Question: What is best practice to include another info in form from another entity?
I have , , and Entity.
- 'id''code''name'- 'id''name'- 'id''group_id''student_id'- 'id''students_group_id''date''status'
can have many which saved in . Why I make ? Because actually 1 can have some like etc. And save student information by which same student can have different 'students_group_id'.

Now, the problem is :
All Entity relationship is declared as object, so actually we can access em freely from any entity. But I don't know how to do that in form. Here my form :
'''
<?php
/* Collection Form */
$tanggal = new \DateTime($request->request->get('sifo_adminbundle_studentsgrouping')['tanggal']);
$attendances = new StudentsGrouping();
foreach ($entities as $temp) {
$entity = new Attendance();
$entity = $em->getRepository('SifoAdminBundle:Attendance')->findOneBy(array('studentsGrouping' => $temp, 'date' => $tanggal));
if ($entity){
$attendances->getAttendances()->add($entity);
}
}
$form = $this->createCollectionForm($attendances, $id, $tanggal);
return $this->render('SifoAdminBundle:DftAbsensi:manage.html.twig', array(
'form' => $form->createView(),
));
'''
This is how I render it in twig :
'''
{{ form_start(form_collection) }}
{{ form_row(form_collection.tanggal) }}
{% for attendance in form_collection.attendances %}
{{ form_row(attendance.status) }}
{% endfor %}
{{ form_end(form_collection) }}
'''
## ## Concept ##
I'm thinking about creating entity and pass it into form like this :
'''
foreach ($entities as $temp) {
$entity = new Student();
$entity = $em->getRepository('SifoAdminBundle:Student')->find($temp->getId());
if ($entity){
$entities[i] = $entity;
}
$i++
}
'''
and then in twig show it like this :
'''
{{ form_start(form_collection) }}
{{ form_row(form_collection.tanggal) }}
{% for key, attendance in form_collection.attendances %}
{{ entities[key].code }}
{{ entities[key].name }}
{{ form_row(attendance.status) }}
{% endfor %}
{{ form_end(form_collection) }}
'''
But I feel not comfort with this. Am I really need to make new entity just for showing name and code from Student Entity? Is there a best practice to do this?
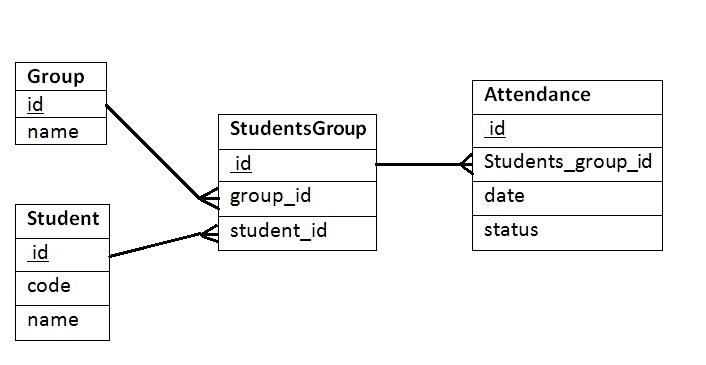
Answer: You can use entity field.
'''
$builder->add('users', 'entity', array(
'class' => 'AcmeHelloBundle:User',
'multiple' => true, /* you can choose more than one */
'mapped' => false, /* if you are using the form with an entity */
'query_builder' => function(EntityRepository $er) {
/* use query builder to get correct results */
return $er->createQueryBuilder('u')->orderBy('u.username', 'ASC');
},
));
'''
There are two important keys in above.
''multiple' => true' ----- you can able to choose more than one
''mapped' => false' ----- if you are using form with an entity, your form will automatically looks for a connection between these entities and if can not found, throws exception. to avoid of that problem you should set this option to 'false'
<URL>